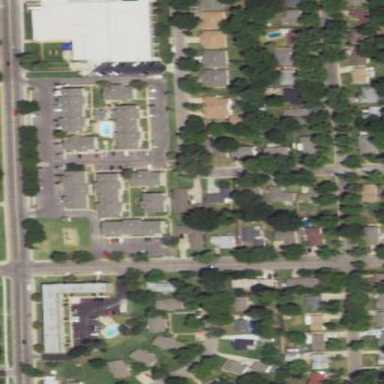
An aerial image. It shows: Residential area with apartments.